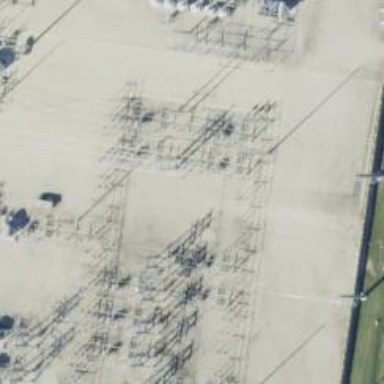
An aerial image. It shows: Switch used for power control.